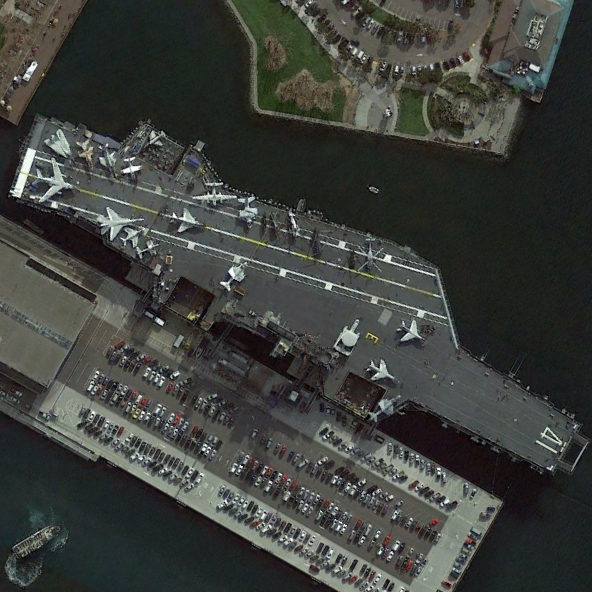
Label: Midway-class_aircraft_carrier